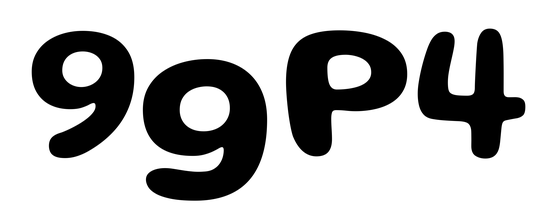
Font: Gluten_SemiBold